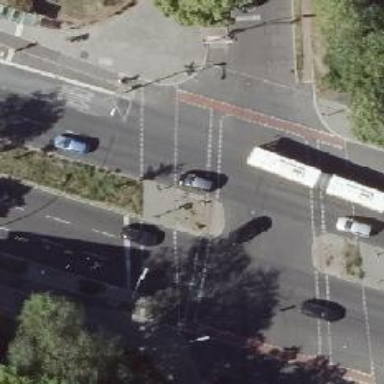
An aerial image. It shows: Asphalt footway with crossing equipped with traffic signals.